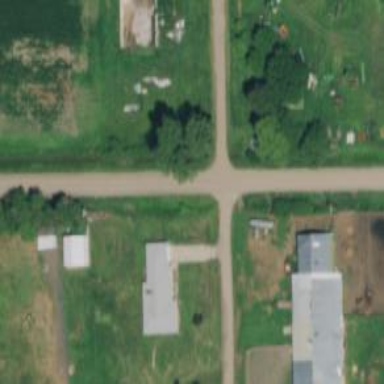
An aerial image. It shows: Unclassified road.